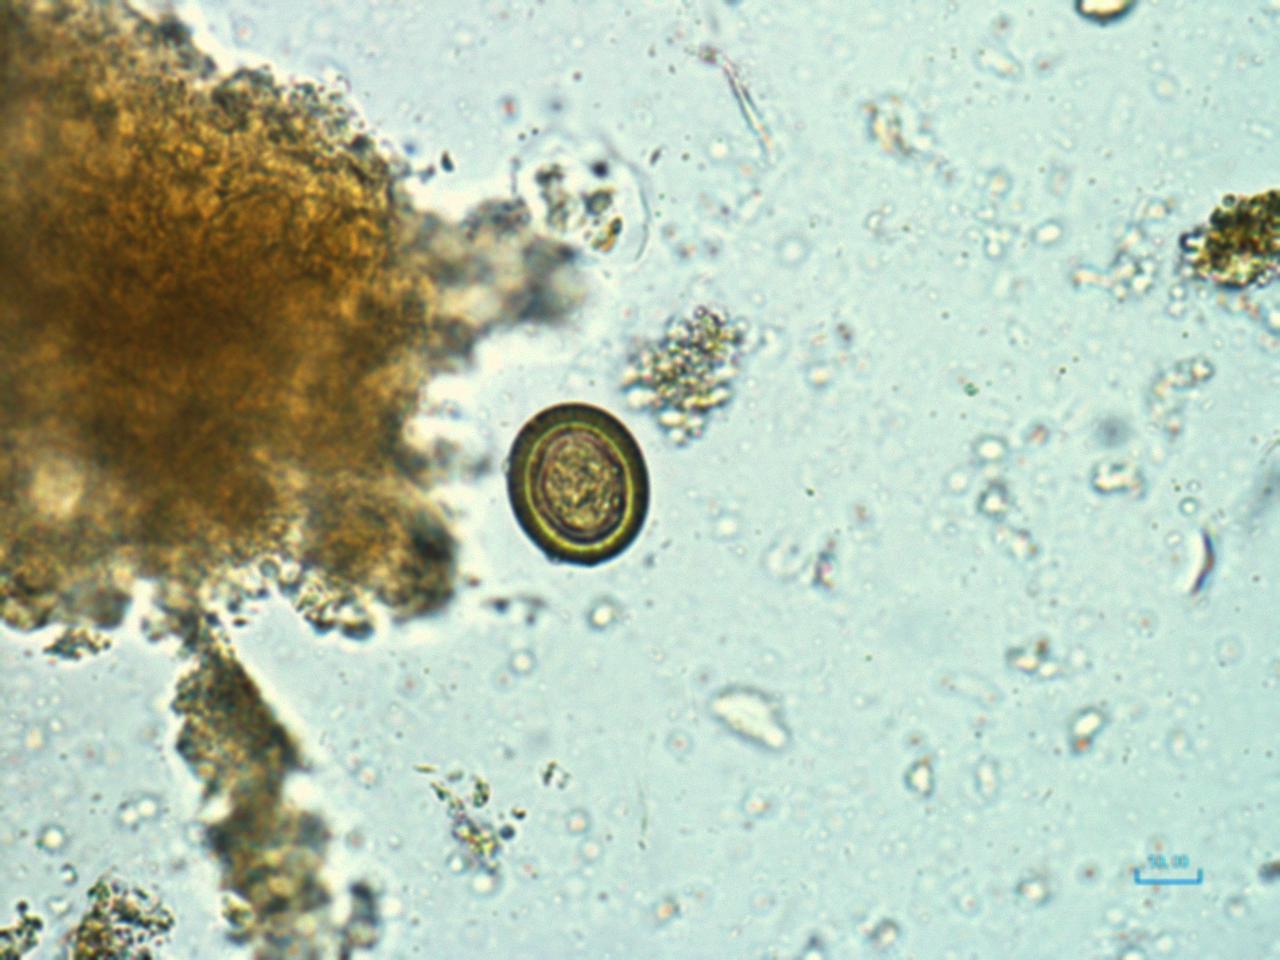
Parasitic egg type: Taenia spp. egg